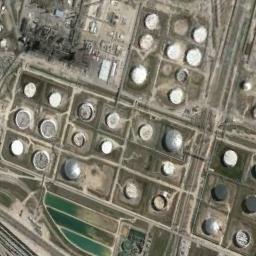
Label: storage tanks